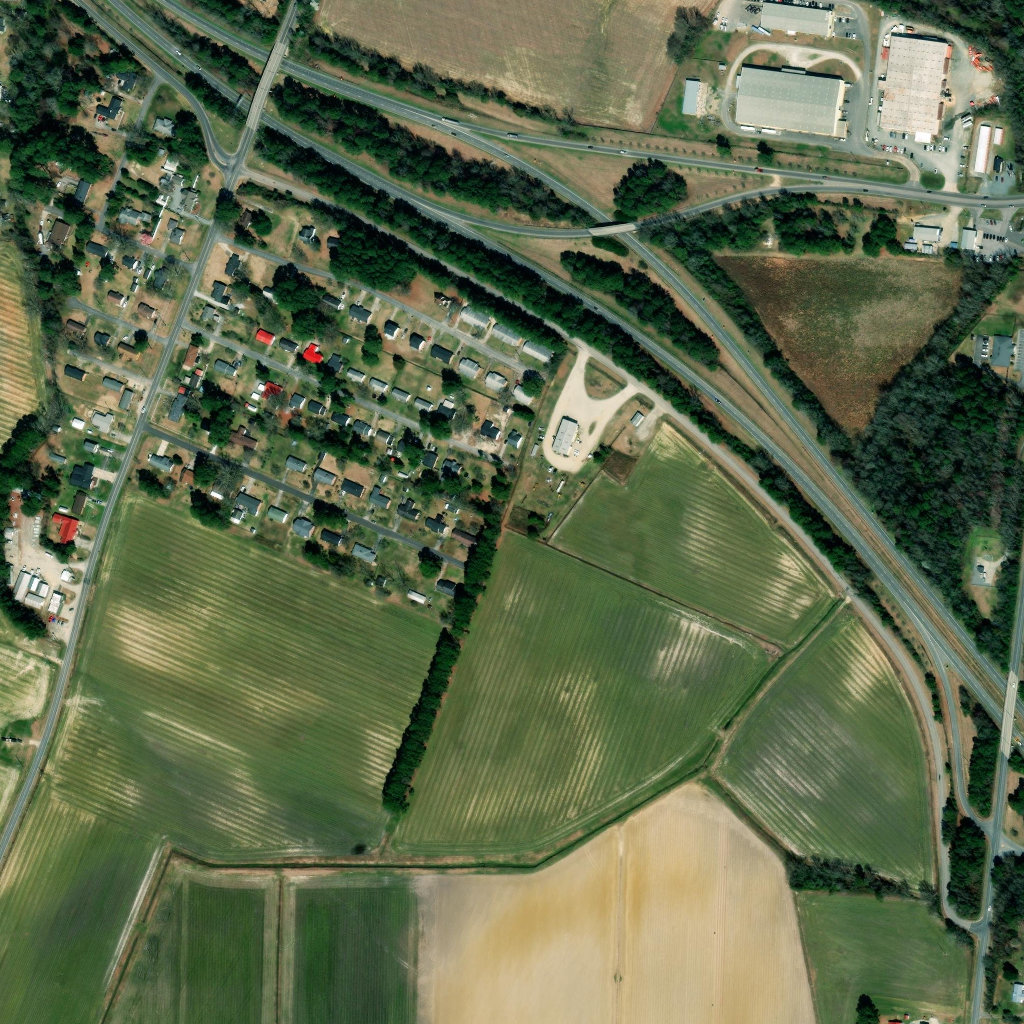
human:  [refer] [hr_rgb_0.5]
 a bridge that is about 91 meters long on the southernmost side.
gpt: <box>[[97, 65, 99, 74, 0]]</box>